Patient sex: F
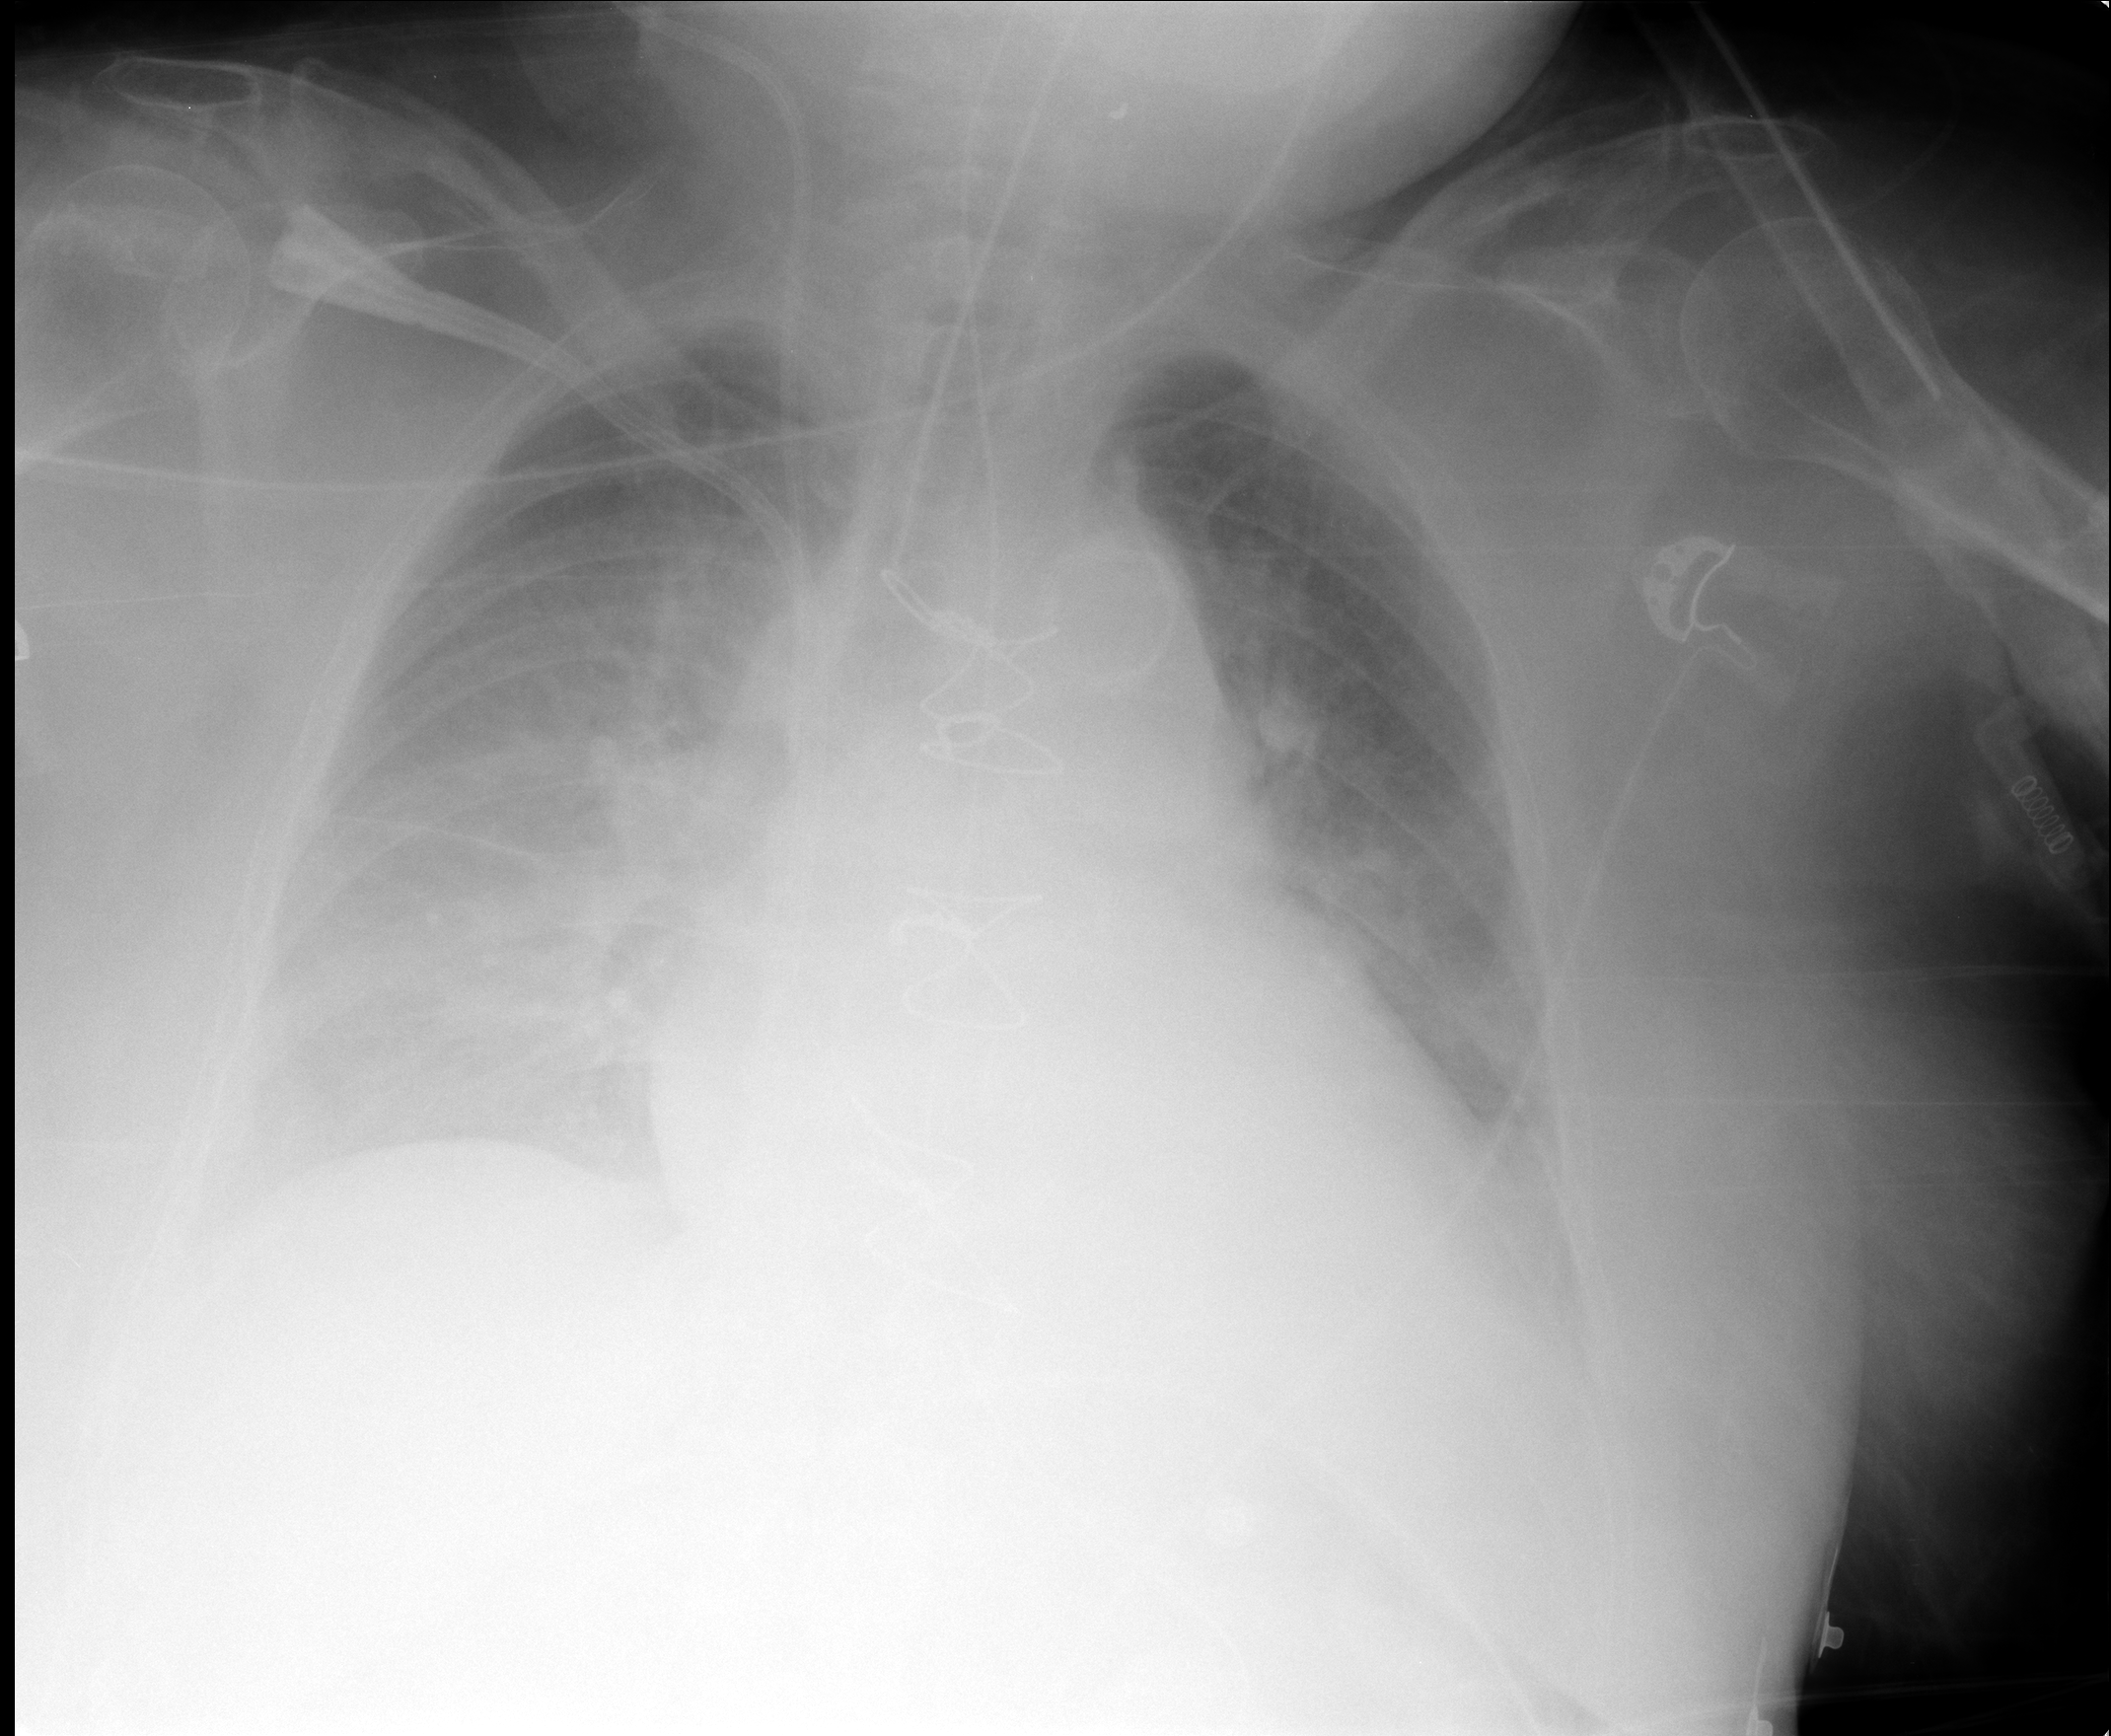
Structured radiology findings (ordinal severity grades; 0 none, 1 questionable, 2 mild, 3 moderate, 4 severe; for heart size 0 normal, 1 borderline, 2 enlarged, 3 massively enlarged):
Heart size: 2
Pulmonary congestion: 3
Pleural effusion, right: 2
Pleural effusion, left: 2
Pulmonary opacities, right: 2
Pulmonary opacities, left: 2
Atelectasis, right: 2
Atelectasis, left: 2